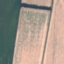
Label: AnnualCrop